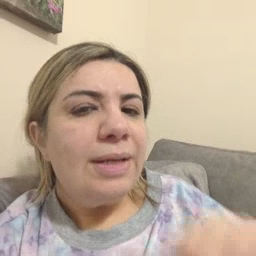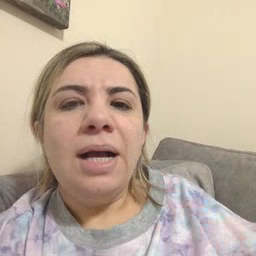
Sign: not